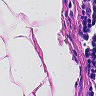
Metastatic tissue present: no